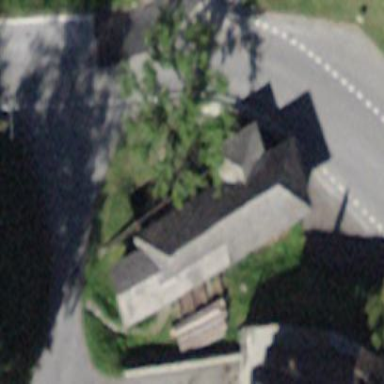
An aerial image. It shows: Building used as sawmill.